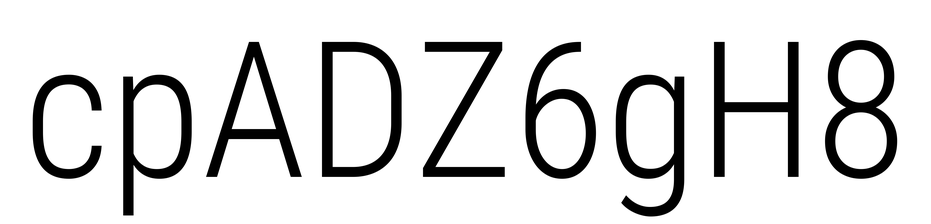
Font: Roboto_Condensed_Light